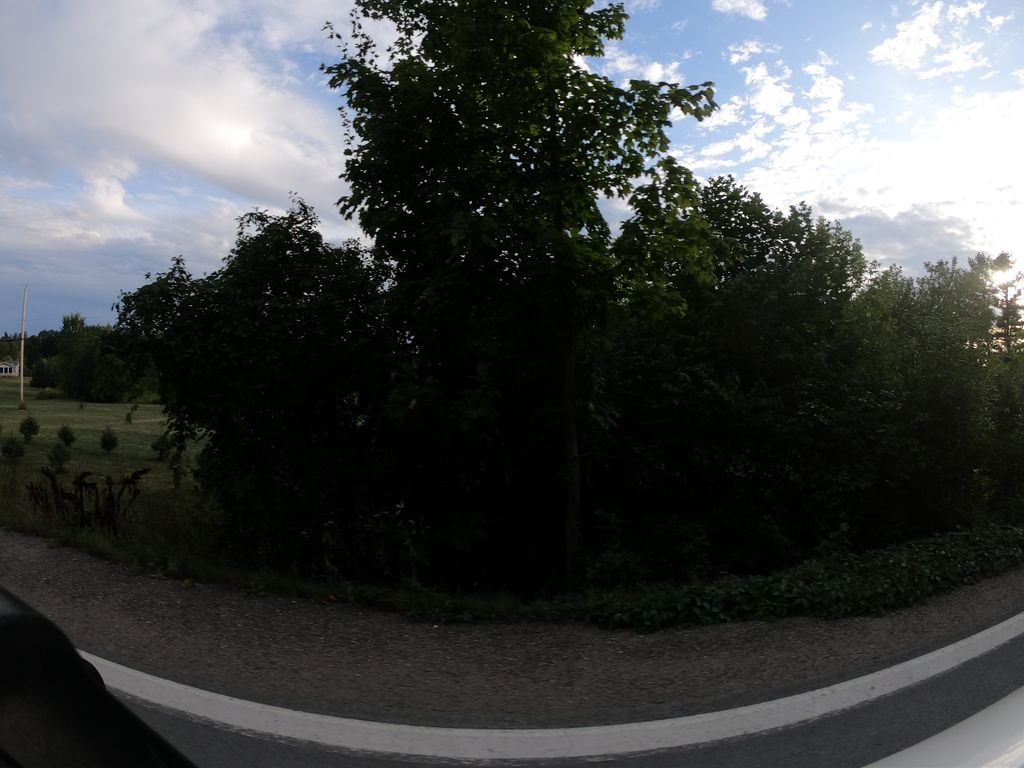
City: ottawa-gatineau